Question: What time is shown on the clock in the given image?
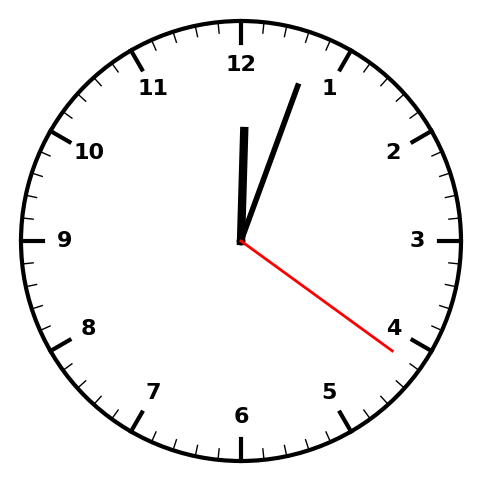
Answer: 12:03:21